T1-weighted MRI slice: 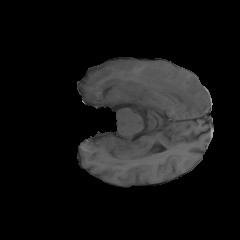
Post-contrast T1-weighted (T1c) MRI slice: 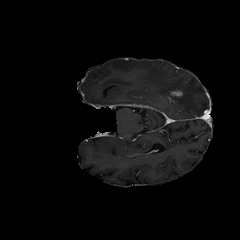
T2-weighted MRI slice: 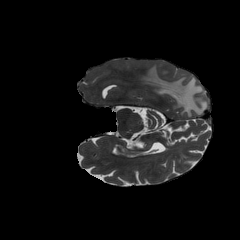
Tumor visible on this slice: yes